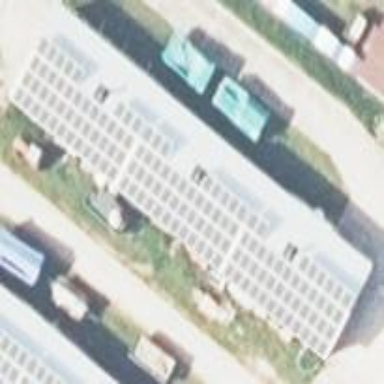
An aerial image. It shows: Stable building with small solar photovoltaic panel generator providing electricity.